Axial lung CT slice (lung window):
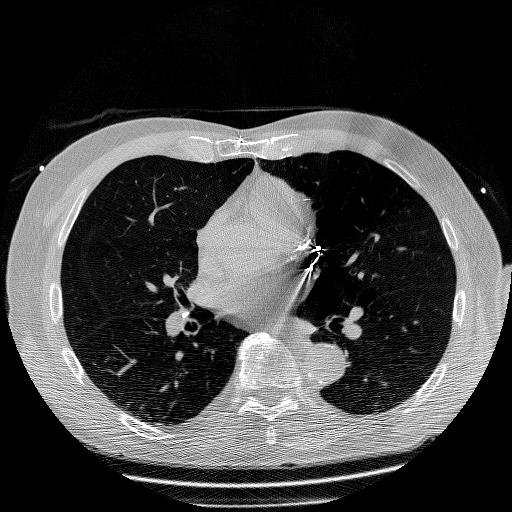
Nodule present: no